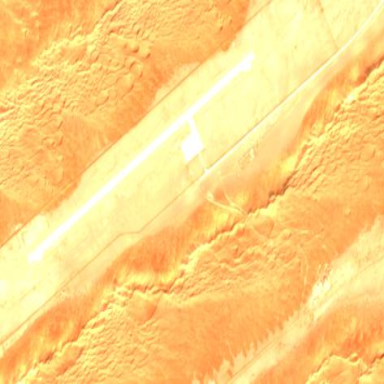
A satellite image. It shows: Runway at airport.